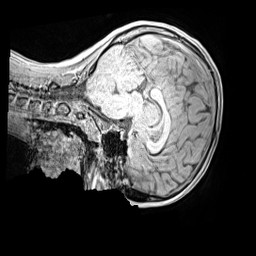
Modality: MP2RAGE
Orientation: sagittal
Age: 10
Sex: female
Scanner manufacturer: siemens
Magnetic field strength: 3 T
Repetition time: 4 s
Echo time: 0.00299 s